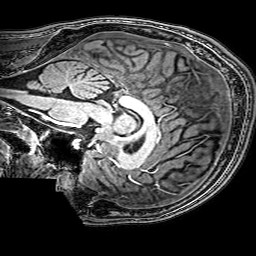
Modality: T1w
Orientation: sagittal
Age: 22
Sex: male
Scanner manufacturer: philips
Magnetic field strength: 3 T
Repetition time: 0.009 s
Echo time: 0.0035 s